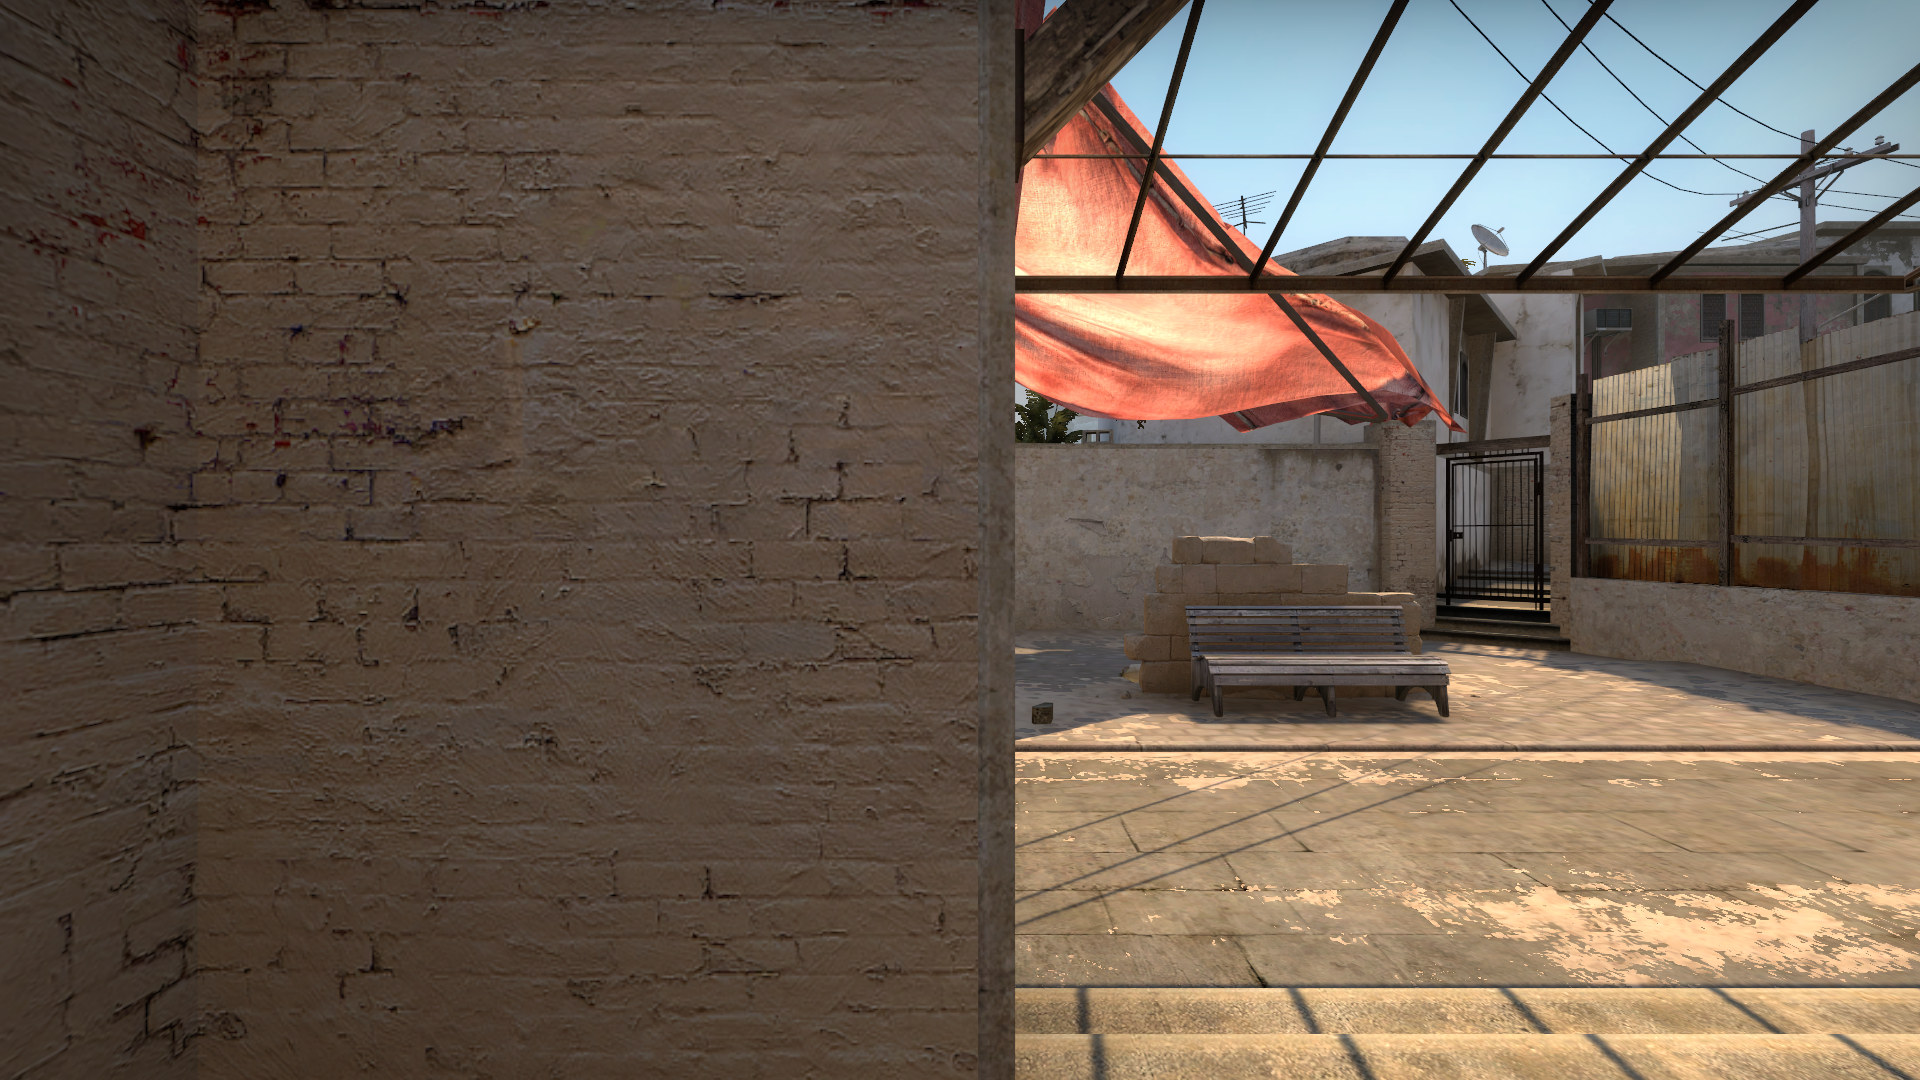
Map: de_mirage